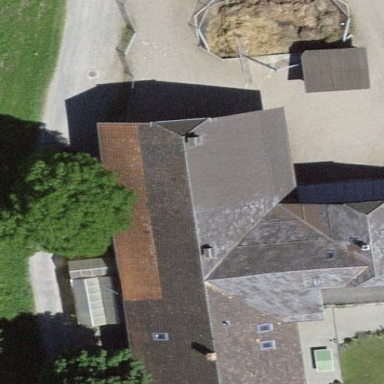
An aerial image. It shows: Farm building.